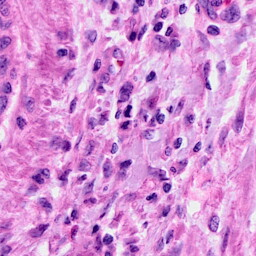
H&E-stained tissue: Cervix